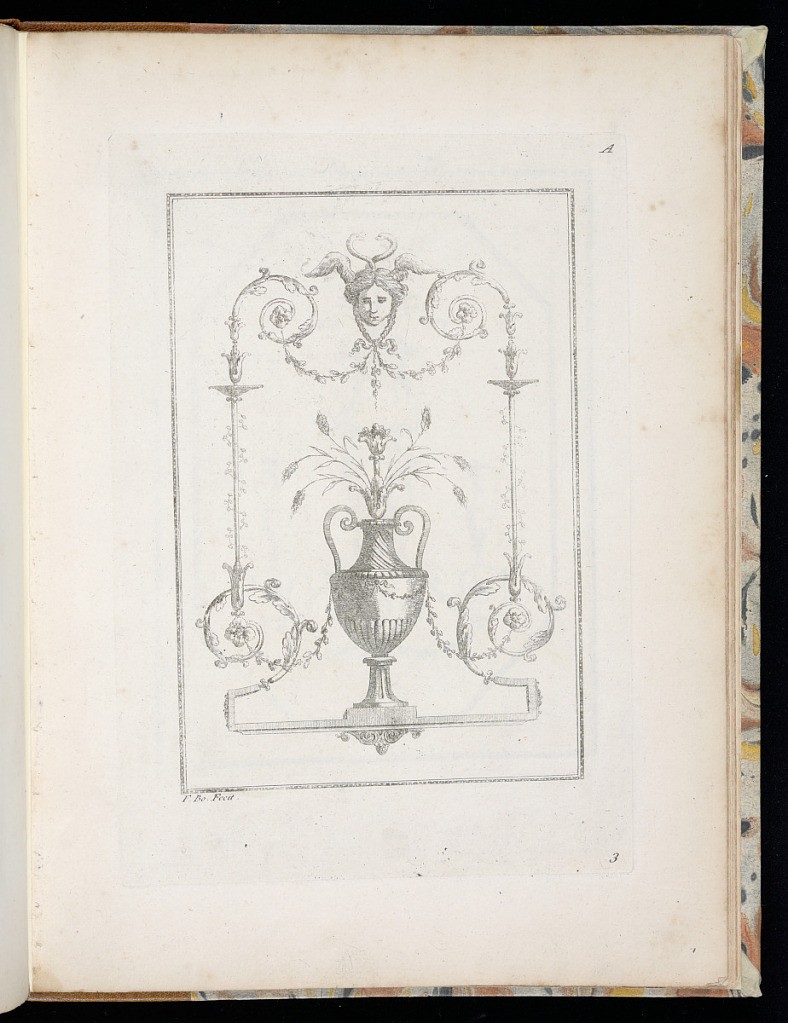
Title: Arabesque Panel Design
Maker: Juste-François Boucher, French, 1736 – 1782
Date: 1775–88
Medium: Etching on paper
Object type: Print
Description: An arabesque panel design featuring a two-handled vase in the center with gadrooning and fluting motifs with fleurons and foliate branches above, framed by scrolling leaves (rinceaux), fleurons, festoons of leaves, and a winged mascaron (mask). The plate is signed and numbered.